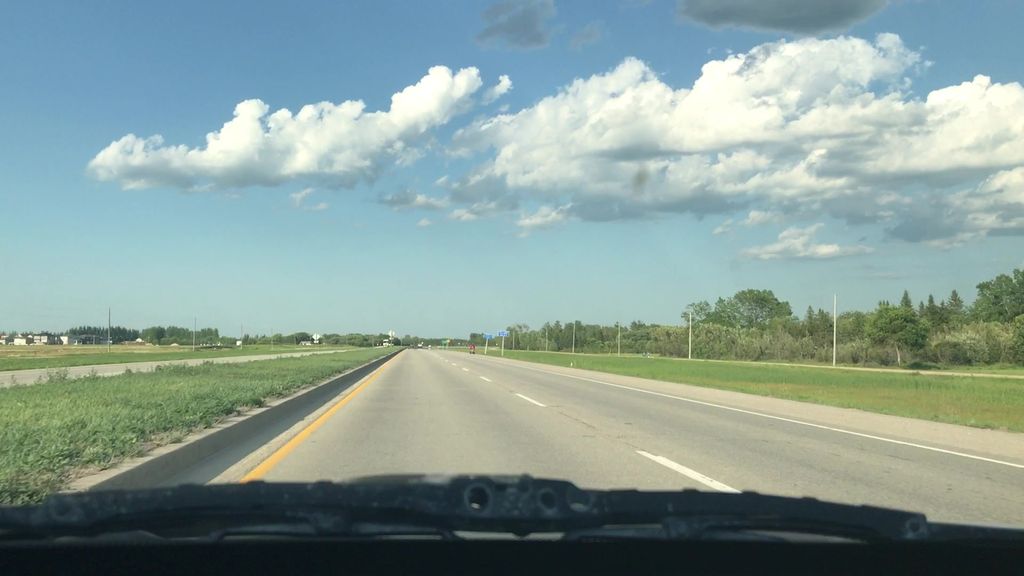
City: winnipeg